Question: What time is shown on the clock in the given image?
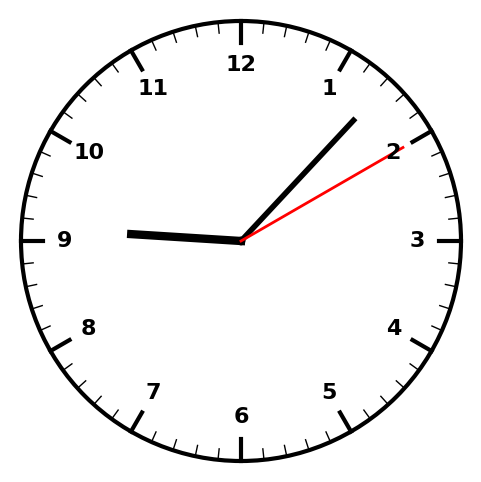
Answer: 09:07:10